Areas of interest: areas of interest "Silver and Garden"
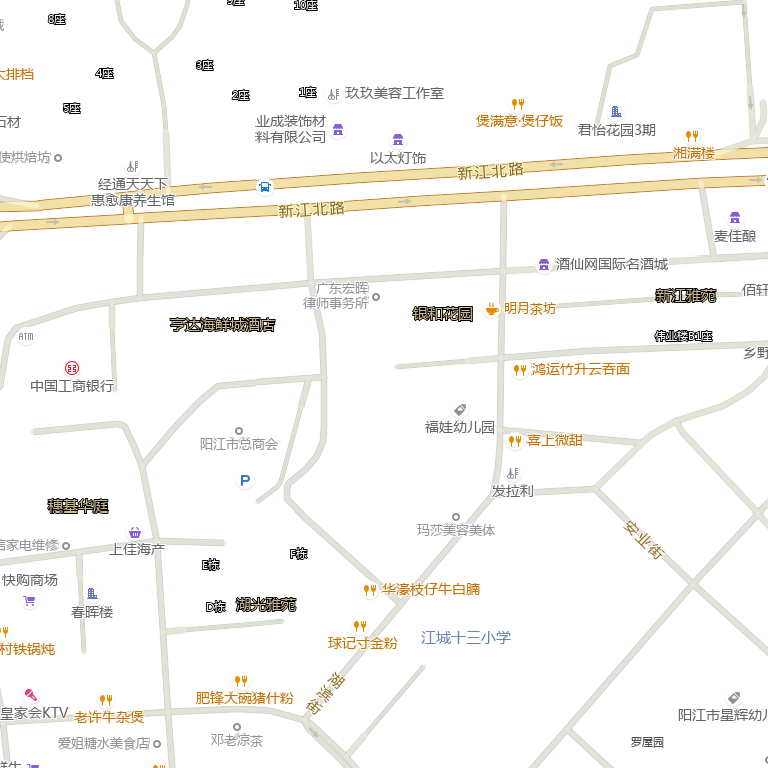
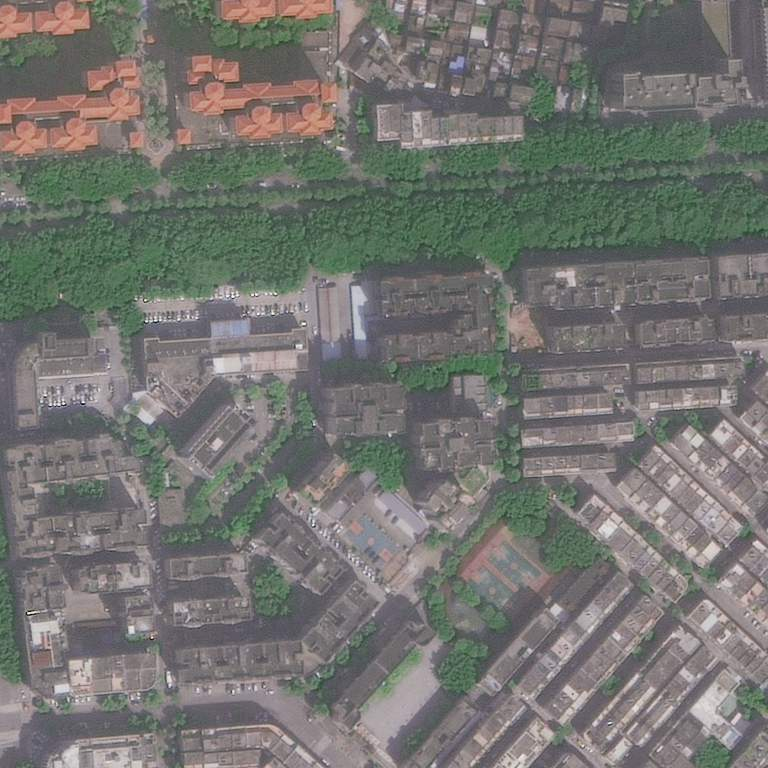